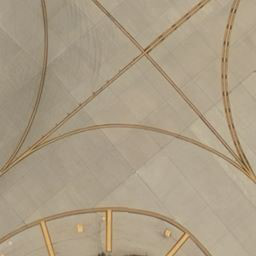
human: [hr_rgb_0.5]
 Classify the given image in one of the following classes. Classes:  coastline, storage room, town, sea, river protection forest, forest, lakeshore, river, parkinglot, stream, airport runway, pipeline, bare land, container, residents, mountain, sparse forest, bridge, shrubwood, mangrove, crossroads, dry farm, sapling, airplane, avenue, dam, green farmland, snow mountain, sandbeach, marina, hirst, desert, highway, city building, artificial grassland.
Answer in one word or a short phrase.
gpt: airport runway